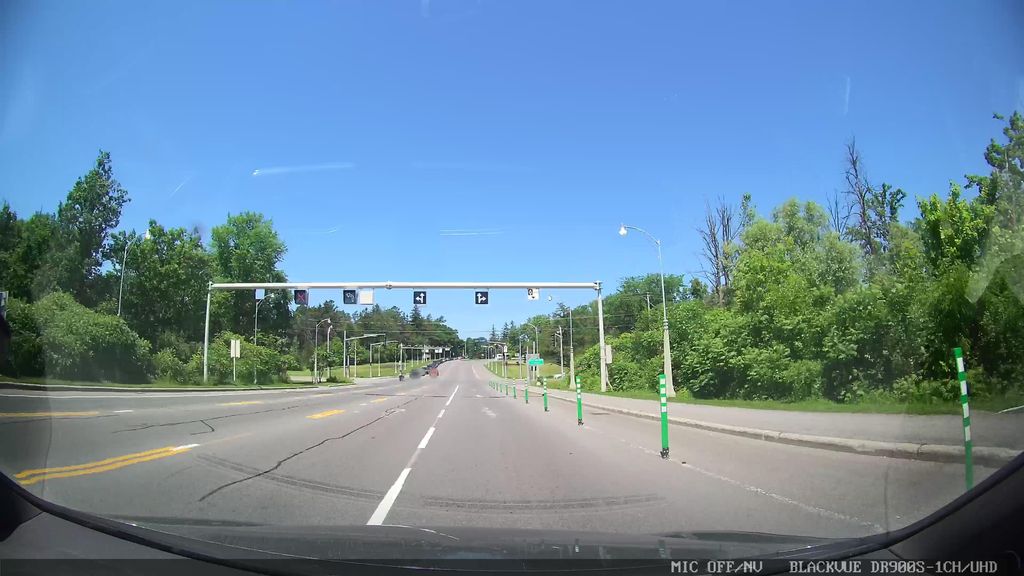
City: ottawa-gatineau